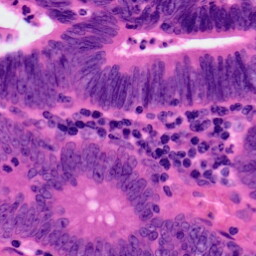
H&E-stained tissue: Colon